Question: How do I place a widget next to a QScrollbar like here seen:

I use a QScrollArea and overwrite the Horizontal-QScrollBar. First I thought, I could use the paintEvent to draw a text like the "100 %" next to the bar. But I can only overwrite the existing painting.
Now I think, the only opportunity would be to implement the hole QScorllBarPrivate from the source code... anyone any idea?
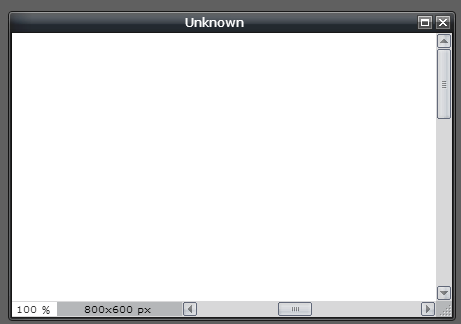
Answer: The main idea is to create an overlay obscuring default horizontal scroll bar and displaing your own bottom line instead.
1. Create a widget representing the bottom line, i.e. a widget with labels displaying some information and a horizontal QScrollBar, all together put in a hbox layout.
2. Put this widget in the scroll area without adding it to a layout by making QScrollArea direct parent widget of this widget.
3. Use move() and resize() on the bottom line widget to position it properly on initialization. Also resize and reposition it on scroll area resize (you can use event filters or inheritance to get to resize events).
4. Make sure that scroll area's horizontalScrollBarPolicy is Qt::ScrollBarAlwaysOn so that scroll area's internal layout always keeps space enough for bottom line widget to fit in.
5. Also make sure that bottom line widget has the same height as default scroll bar. It should be easy as long as you remove spacing and margins in the hbox layout and labels (or other widgets) don't require more vertical space than a scroll bar.
6. Use horizontalScrollBar() to get scroll area's internal QScrollBar and syncronize it with your own bar. QScrollBar has rangeChanged() and valueChanged() signals so you can connect to them and update your bar properly. When user changes value of your scroll bar and triggers its valueChanged() signal, you should set the same value for the internal scrollbar. You can protect from infinite recursion in there by using a flag that indicates that this is your own change.